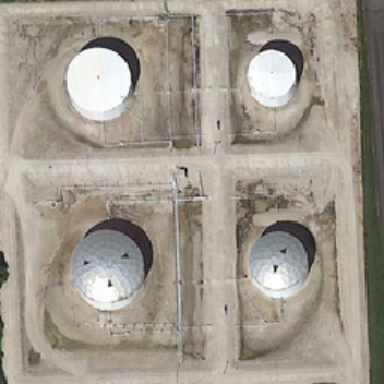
Four storage tanks are located near some green plants and a highway .